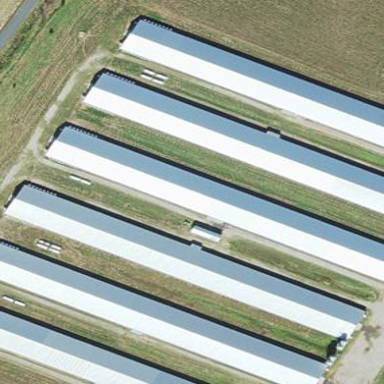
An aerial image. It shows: Chicken barns are housed in the building.